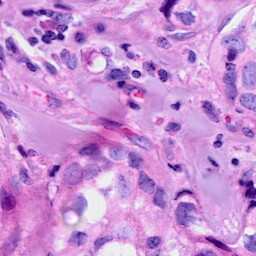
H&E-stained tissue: Breast